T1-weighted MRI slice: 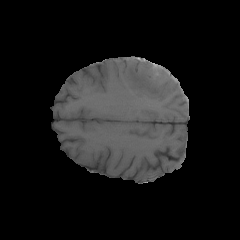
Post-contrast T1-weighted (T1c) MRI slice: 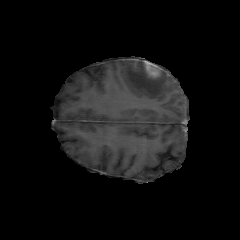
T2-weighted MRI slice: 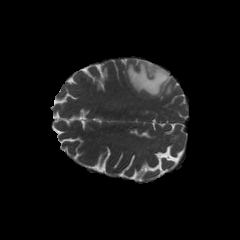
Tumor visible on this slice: yes